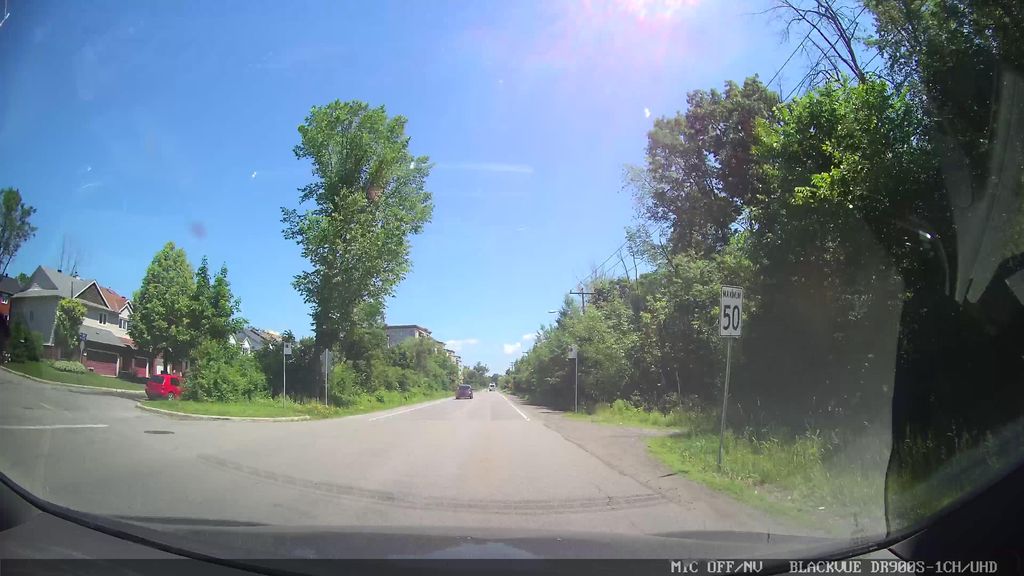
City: ottawa-gatineau